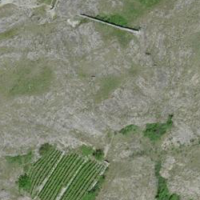
EUNIS habitat code: 50
Species observed at this site:
Papilio machaon
Opuntia humifusa